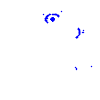
Particle: proton